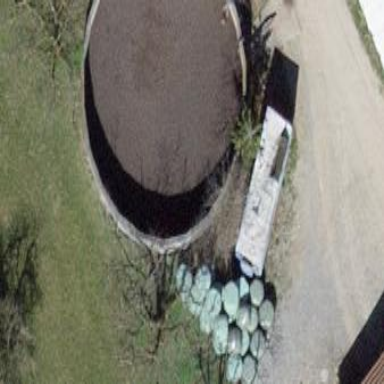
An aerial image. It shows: Storage tank that is man-made.